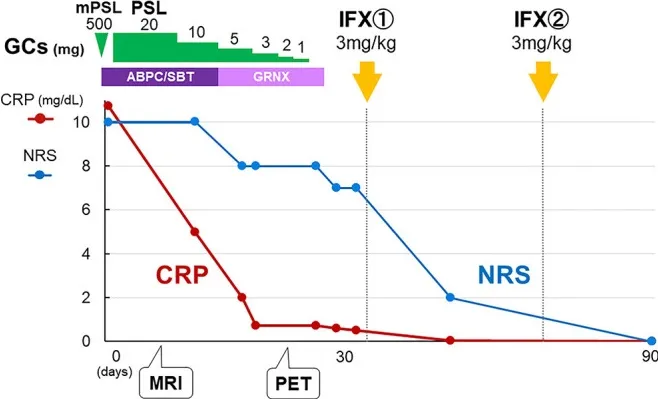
Clinical course. Although the combination of glucocorticoid and antibiotic therapy improved the serum CRP level, the patient's NRS score remained at 7/10, indicating persistent inflammation. After twice intravenous infliximab induction, NRS score as well as serum CRP level completely resolved. GC: glucocorticoid, mPSL: methylprednisolone, PSL: prednisolone, ABPC/SBT: ampicillin/sulbactam, GRNX: garenoxacin, IFX: infliximab, NRS: numerical rating scale.
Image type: pathology (immunostaining)